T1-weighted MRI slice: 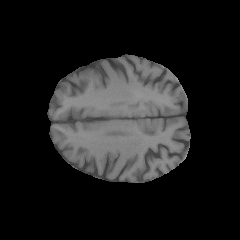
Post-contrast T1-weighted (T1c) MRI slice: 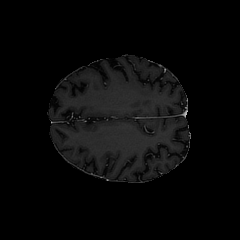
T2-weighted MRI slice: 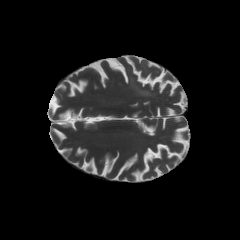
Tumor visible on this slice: yes